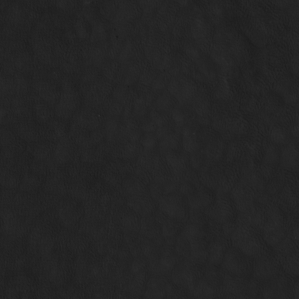
Label: non_frost